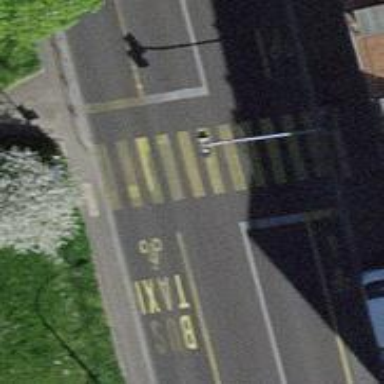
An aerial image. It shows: Road crossing with traffic signals.